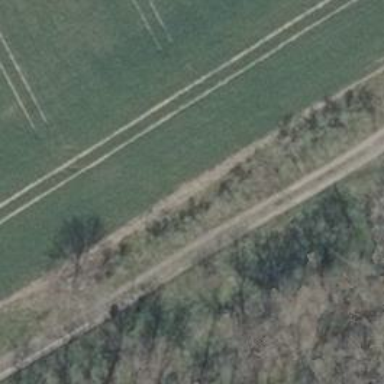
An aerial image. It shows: Dirt track road with grade3 tracktype.